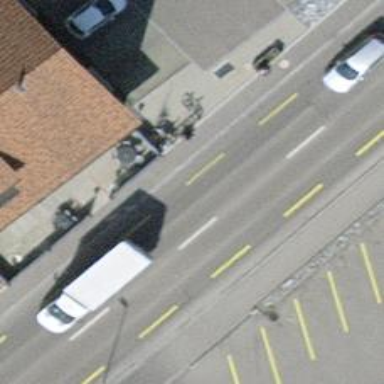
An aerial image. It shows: Public transport stop position.